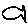
Label: fish